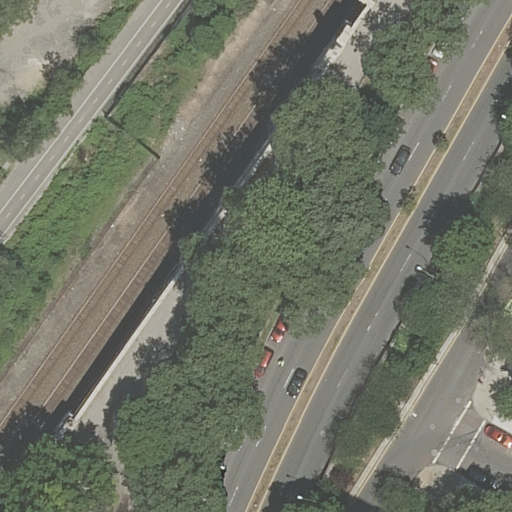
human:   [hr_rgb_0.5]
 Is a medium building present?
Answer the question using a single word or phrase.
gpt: no

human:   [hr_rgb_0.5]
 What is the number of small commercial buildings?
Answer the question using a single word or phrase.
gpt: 0

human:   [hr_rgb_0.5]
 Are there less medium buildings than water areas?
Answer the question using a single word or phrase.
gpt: no

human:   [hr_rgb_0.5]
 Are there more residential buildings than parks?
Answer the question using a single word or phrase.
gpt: no

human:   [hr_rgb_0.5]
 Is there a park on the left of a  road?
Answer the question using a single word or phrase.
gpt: yes

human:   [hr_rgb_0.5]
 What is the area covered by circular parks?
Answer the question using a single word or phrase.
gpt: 0m2

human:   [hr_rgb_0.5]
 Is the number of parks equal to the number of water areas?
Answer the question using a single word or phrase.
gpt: no

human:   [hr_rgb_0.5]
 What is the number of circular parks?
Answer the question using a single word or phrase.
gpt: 0

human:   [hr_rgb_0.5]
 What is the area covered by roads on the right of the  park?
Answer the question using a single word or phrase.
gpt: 0m2

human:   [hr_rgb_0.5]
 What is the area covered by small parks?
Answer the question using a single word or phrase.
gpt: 0m2

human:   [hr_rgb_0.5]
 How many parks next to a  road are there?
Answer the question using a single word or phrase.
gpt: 1

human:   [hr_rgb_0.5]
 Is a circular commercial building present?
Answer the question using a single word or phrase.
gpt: no

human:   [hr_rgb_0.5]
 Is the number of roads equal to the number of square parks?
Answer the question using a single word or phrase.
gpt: no

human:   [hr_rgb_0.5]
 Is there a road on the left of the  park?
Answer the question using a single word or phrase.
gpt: no

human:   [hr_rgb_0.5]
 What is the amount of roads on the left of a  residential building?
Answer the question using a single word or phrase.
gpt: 0

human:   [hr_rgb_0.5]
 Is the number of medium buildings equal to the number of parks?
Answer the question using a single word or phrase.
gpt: no

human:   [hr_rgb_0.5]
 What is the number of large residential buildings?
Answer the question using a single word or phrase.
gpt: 0

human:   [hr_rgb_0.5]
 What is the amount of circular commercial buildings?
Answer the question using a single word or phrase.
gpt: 0

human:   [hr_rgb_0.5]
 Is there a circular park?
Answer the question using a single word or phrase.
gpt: no

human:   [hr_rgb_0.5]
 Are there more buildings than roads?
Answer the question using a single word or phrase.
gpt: no

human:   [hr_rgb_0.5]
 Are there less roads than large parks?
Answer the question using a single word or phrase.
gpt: no

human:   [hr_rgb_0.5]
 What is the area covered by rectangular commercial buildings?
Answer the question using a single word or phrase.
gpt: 0m2

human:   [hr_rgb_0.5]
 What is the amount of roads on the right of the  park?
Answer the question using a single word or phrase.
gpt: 4

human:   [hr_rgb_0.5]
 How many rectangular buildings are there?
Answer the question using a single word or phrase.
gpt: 0

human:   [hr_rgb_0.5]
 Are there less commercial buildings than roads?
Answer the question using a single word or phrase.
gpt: yes

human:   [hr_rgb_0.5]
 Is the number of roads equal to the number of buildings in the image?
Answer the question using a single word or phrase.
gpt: no

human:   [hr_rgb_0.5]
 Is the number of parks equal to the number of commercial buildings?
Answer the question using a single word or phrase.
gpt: no

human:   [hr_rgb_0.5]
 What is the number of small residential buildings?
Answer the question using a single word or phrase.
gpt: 0

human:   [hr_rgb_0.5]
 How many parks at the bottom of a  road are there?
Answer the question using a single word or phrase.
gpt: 1

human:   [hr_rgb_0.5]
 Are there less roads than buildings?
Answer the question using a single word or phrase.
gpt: no

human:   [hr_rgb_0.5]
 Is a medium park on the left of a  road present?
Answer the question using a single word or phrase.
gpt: no

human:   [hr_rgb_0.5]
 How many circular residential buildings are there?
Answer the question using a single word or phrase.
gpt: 0

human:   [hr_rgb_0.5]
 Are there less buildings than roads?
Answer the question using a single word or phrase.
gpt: yes

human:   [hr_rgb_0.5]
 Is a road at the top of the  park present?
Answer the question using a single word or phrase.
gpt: yes

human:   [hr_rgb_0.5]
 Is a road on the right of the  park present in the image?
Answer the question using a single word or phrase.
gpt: yes

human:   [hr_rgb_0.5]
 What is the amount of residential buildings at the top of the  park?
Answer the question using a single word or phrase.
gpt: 0